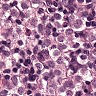
Metastatic tissue present: yes